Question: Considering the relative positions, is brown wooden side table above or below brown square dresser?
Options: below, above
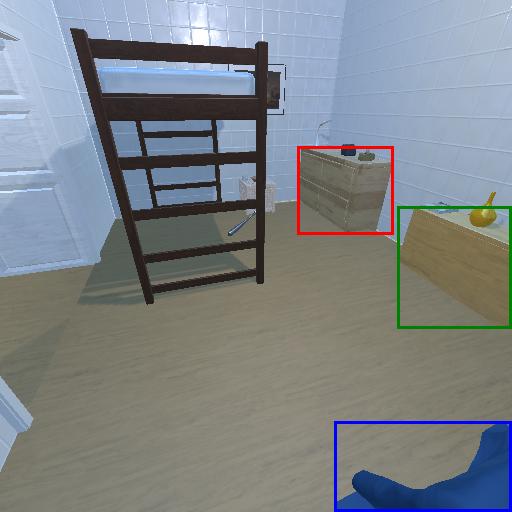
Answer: below